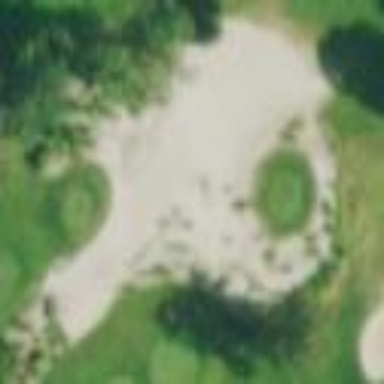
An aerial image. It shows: Golf bunker filled with natural sand.